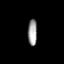
Tissue: lung
Cell type: Epithelial cells
Senescence score: 0.2394
Nuclear area (px): 234
Mean DAPI intensity: 159.581